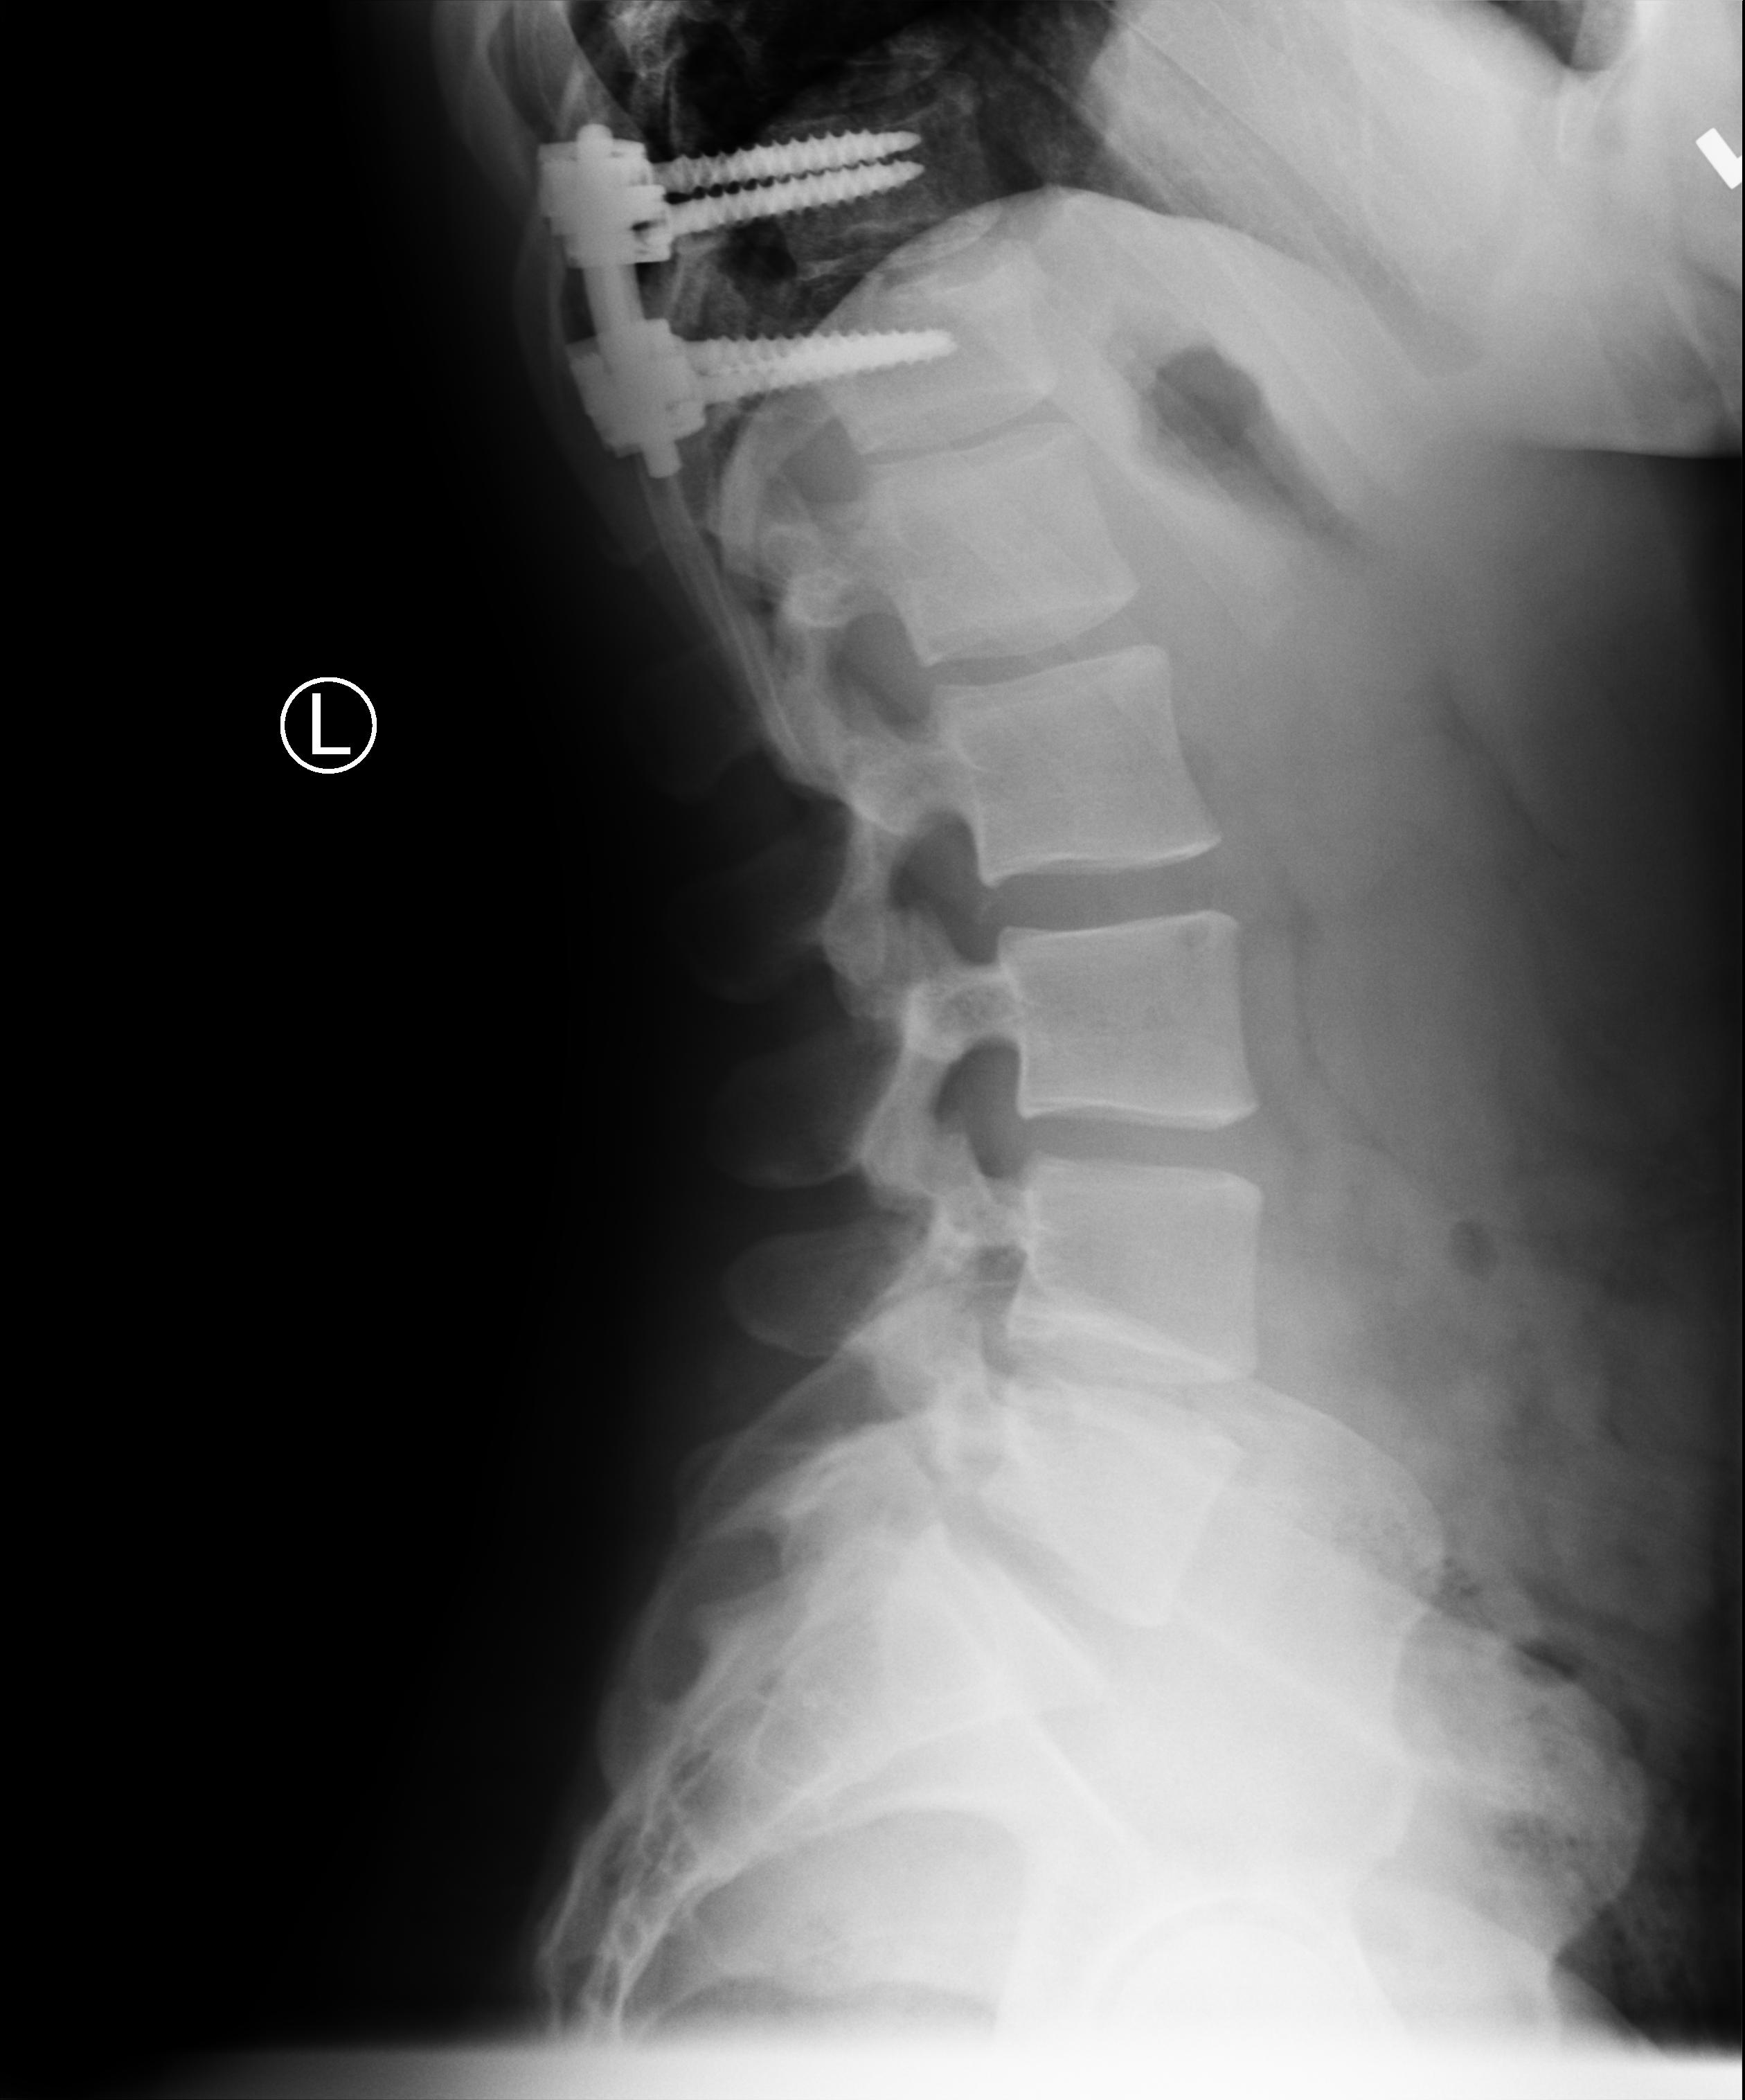
View: LATERAL